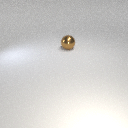
large brown metal sphere